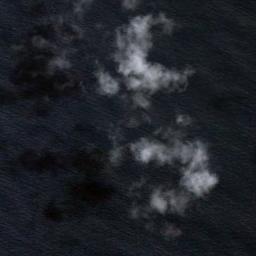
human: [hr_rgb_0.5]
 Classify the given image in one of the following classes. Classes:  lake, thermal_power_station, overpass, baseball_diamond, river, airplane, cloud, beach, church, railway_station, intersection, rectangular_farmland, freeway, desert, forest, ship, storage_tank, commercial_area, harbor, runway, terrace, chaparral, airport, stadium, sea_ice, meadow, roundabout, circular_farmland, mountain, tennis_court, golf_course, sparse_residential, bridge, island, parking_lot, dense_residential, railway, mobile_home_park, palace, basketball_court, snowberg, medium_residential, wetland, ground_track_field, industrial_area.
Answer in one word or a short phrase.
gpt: cloud